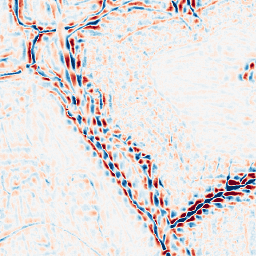
Category: wavelet
Decomposition family: wavelet_dwt
Decomposition parameters: wavelet: db4
level: 3
Upsampling method: sinc_hamming
Upsampling parameters: scale: 2
kernel_size: 4
Upsampling scale: 2